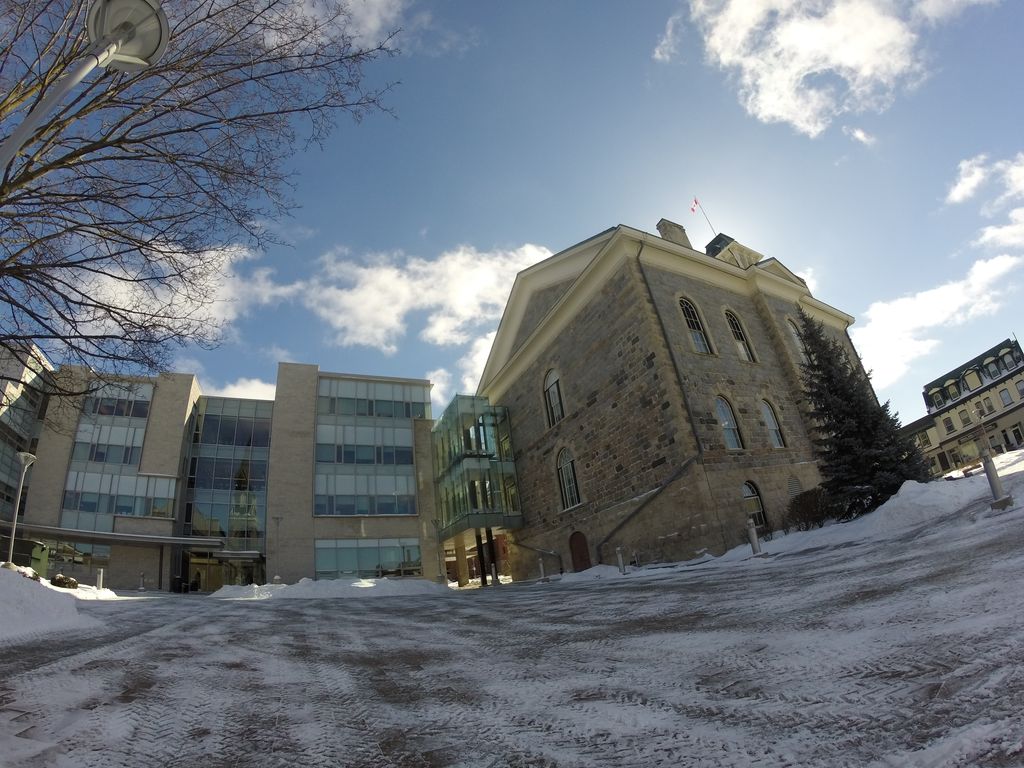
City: kitchener-waterloo